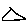
Label: triangle